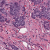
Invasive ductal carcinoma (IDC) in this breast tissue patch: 1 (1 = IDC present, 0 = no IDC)